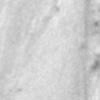
Label: change